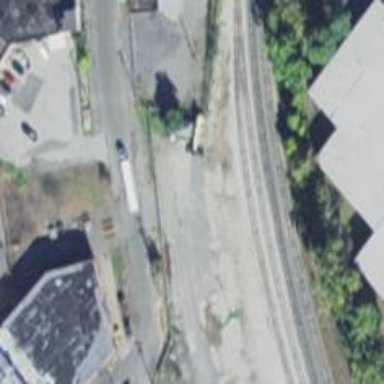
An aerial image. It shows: Abandoned railway yard is depicted.